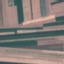
Land use / land cover class: AnnualCrop